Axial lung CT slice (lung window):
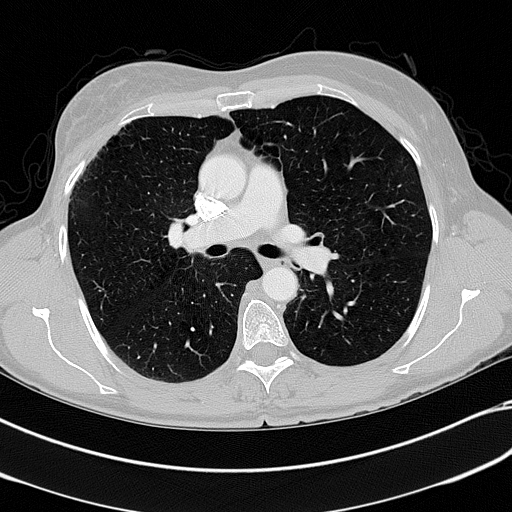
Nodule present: no